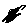
Label: smiley face